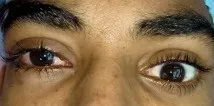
Superior displacement of the globe with no external scar.
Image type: medical_photograph (other_medical_photograph)